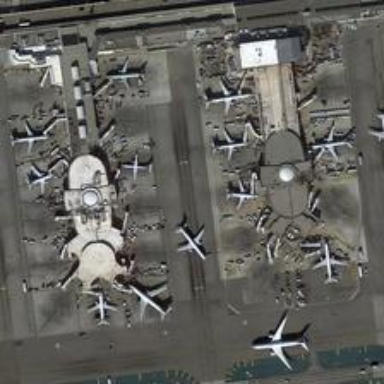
The airport terminal is next to the road, and every plane in the airport is busy .